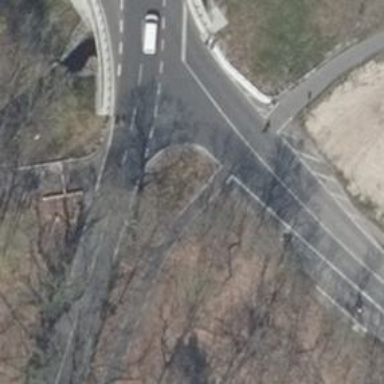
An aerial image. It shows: Road with "give way" sign.